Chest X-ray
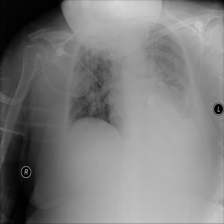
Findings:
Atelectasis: negative
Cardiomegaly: negative
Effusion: negative
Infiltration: positive
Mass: negative
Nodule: negative
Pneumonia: negative
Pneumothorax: negative
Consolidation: negative
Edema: negative
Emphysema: negative
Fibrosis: negative
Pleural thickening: negative
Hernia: negative